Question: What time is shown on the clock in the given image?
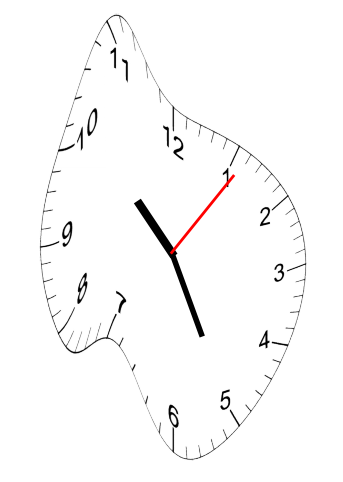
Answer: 10:25:06